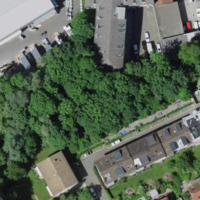
EUNIS habitat code: 55
Species observed at this site:
Poa annua
Campanula latifolia